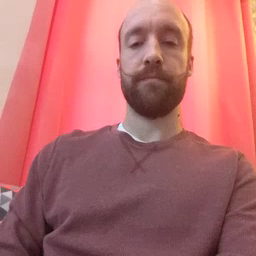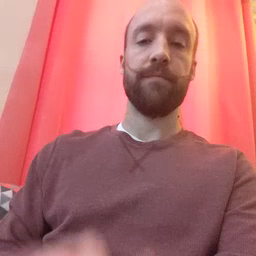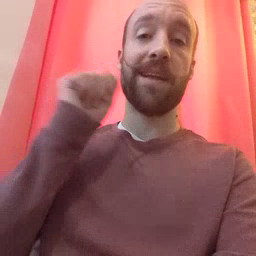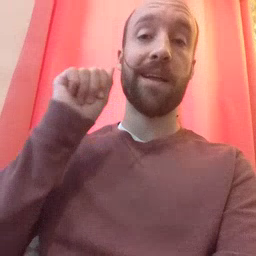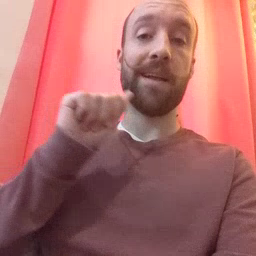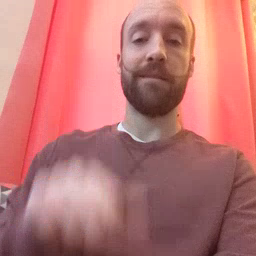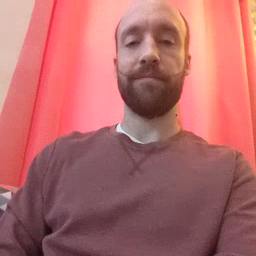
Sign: aunt